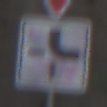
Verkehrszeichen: VerlaufVorfahrtsstrasse4
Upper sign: VorfahrtGewaehren
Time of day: MorningAfternoon
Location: Outdoor (Suburban)
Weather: PartlyCloudy
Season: NotSpecified
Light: Natural